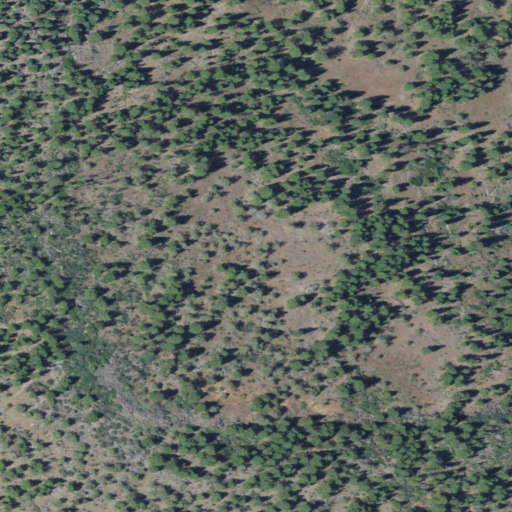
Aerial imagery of mountain in Oregon named Antler Point containing evergreen forest and shrub